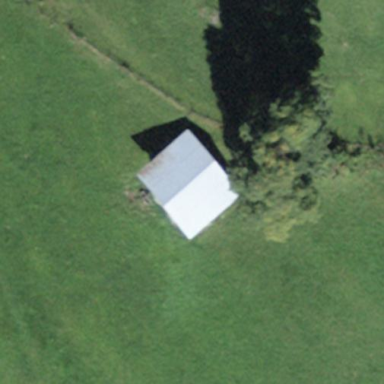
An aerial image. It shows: Barn.